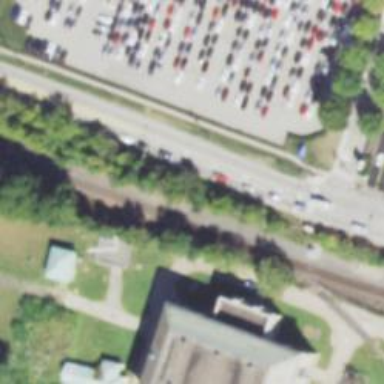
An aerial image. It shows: Abandoned railway line on embankment.